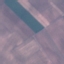
Label: AnnualCrop